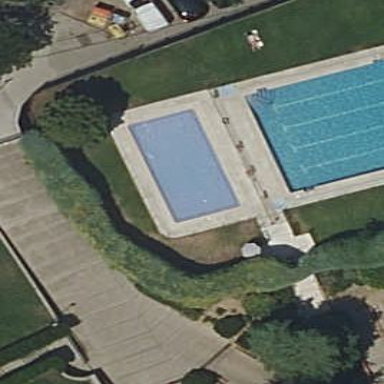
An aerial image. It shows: Swimming pool located in leisure land.